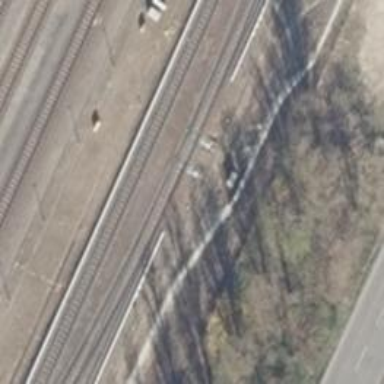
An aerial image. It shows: Railway switch with the turnout pointing to the right.